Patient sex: M
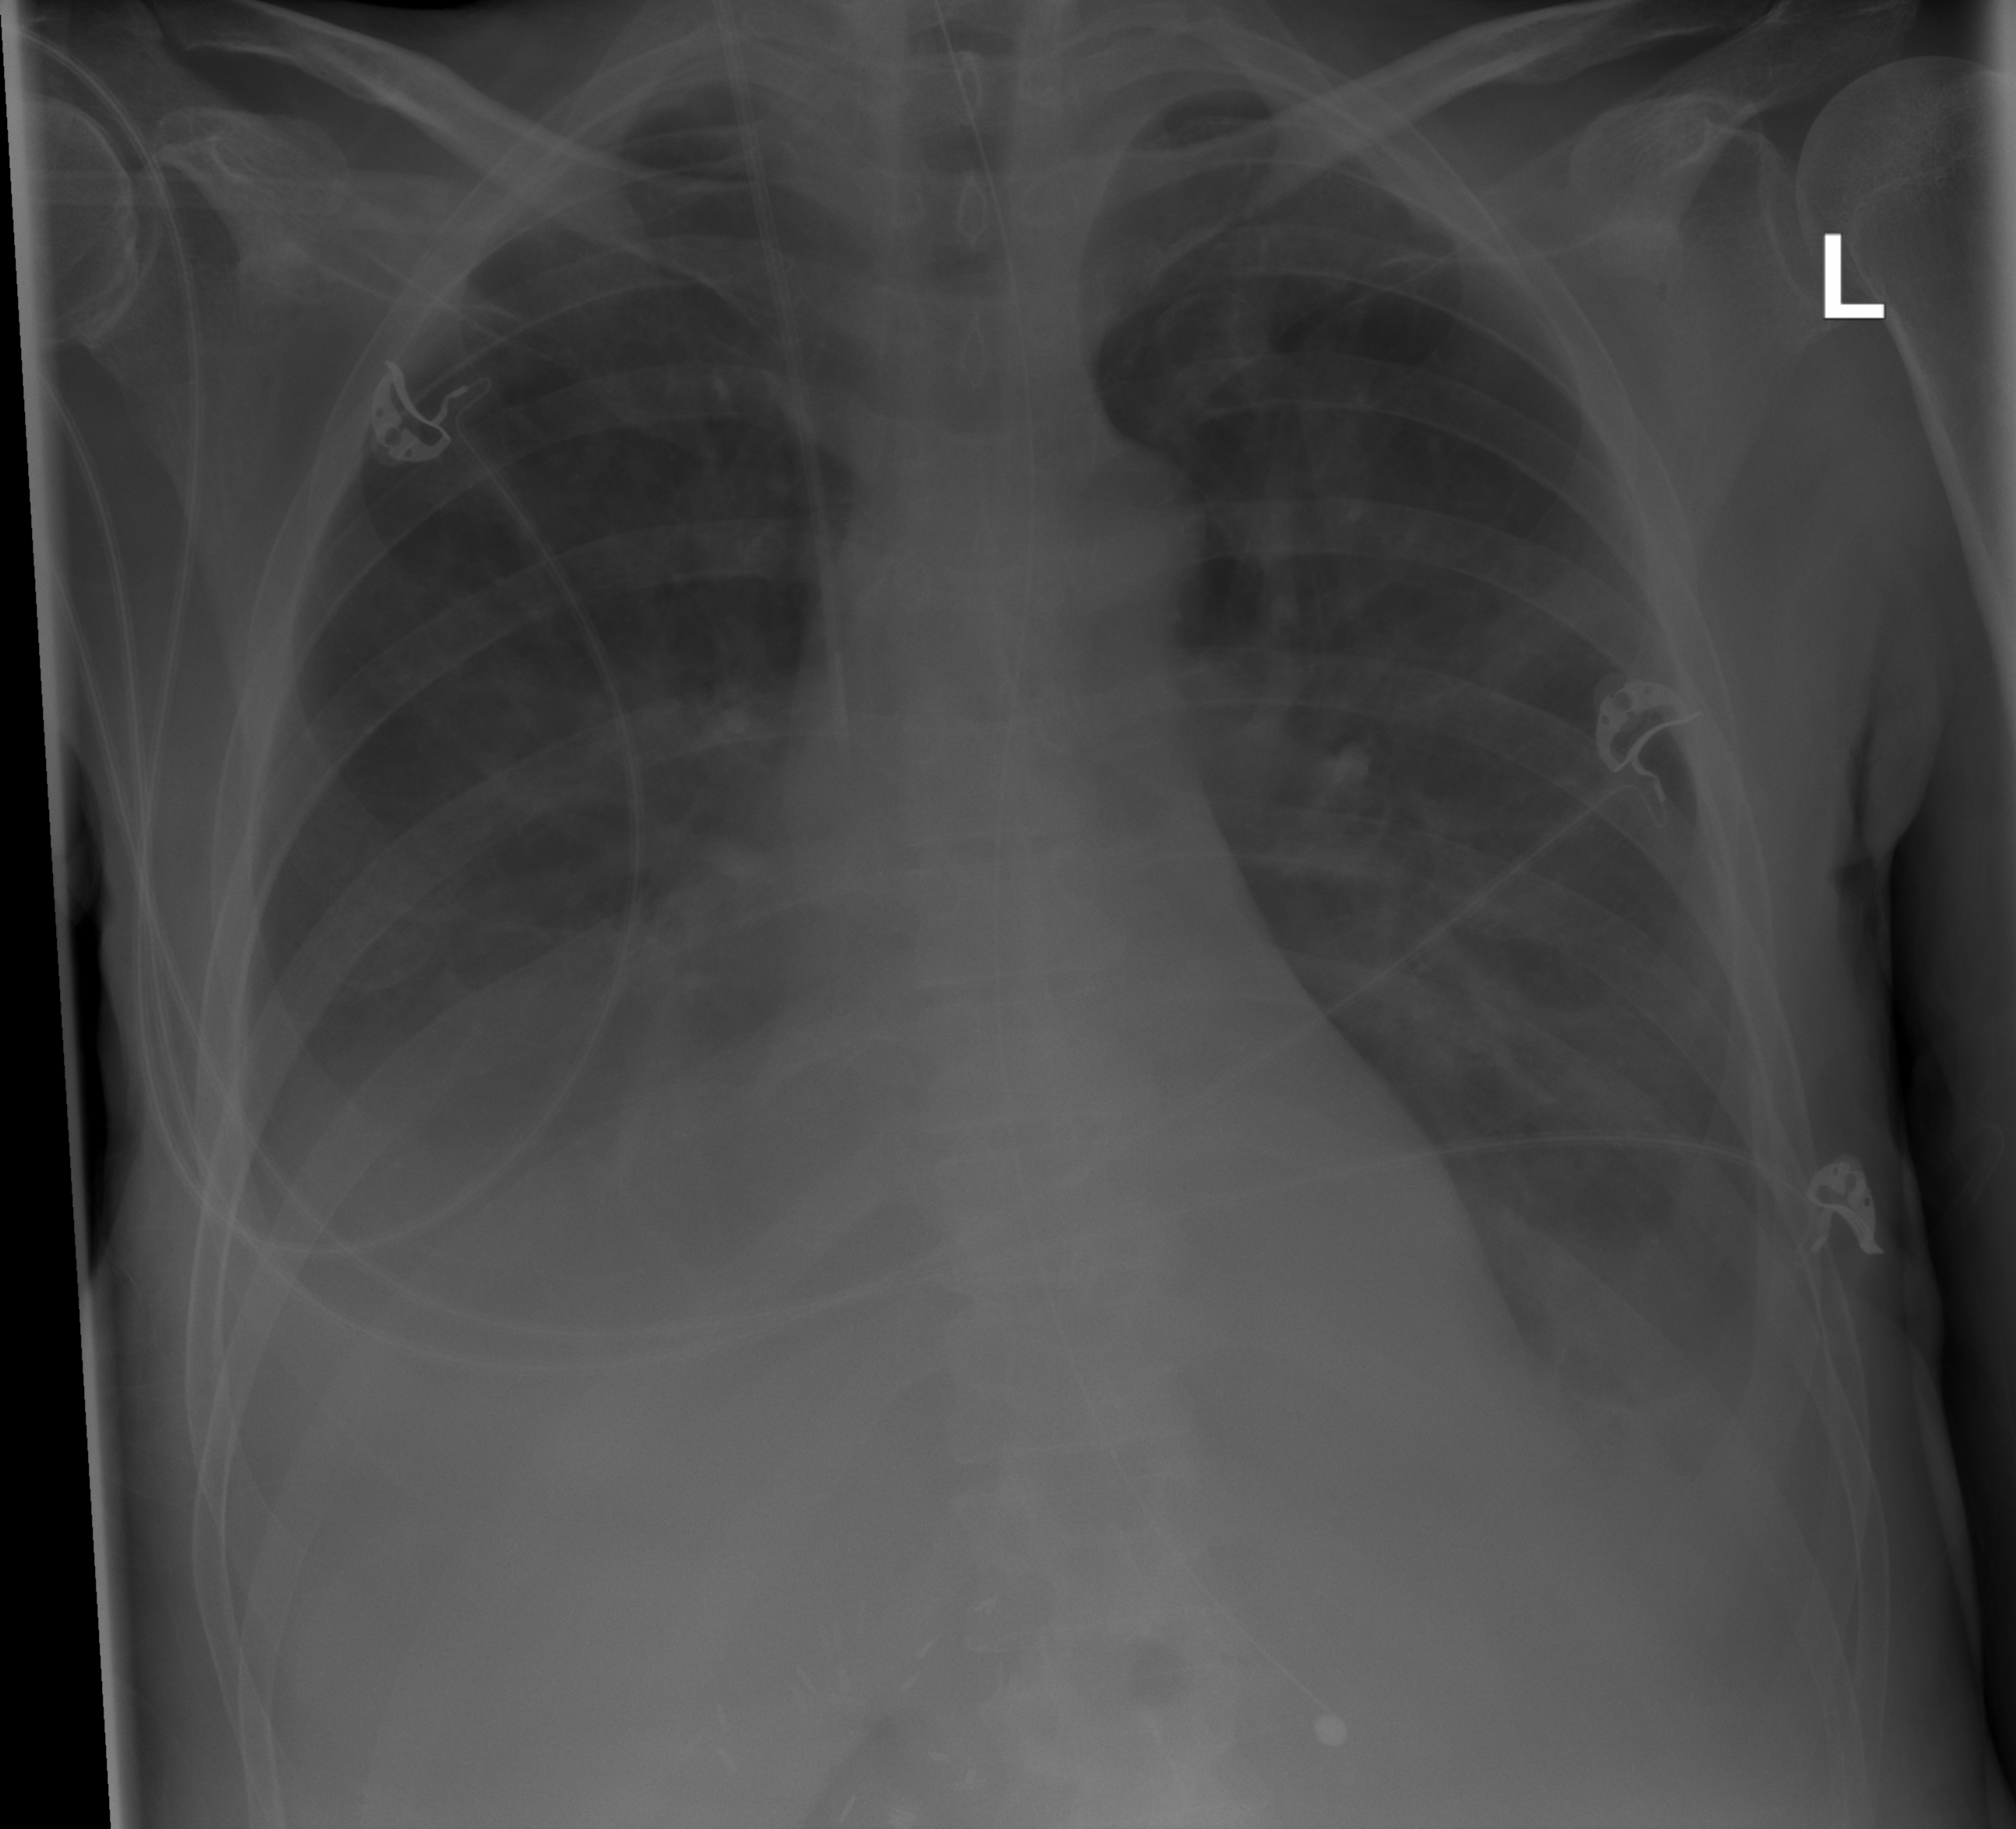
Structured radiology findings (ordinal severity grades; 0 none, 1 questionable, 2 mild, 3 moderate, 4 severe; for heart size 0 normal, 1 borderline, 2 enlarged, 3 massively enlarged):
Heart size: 0
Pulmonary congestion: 0
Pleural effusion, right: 2
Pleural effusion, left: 2
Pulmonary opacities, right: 0
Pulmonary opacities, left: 0
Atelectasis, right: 2
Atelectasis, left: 2